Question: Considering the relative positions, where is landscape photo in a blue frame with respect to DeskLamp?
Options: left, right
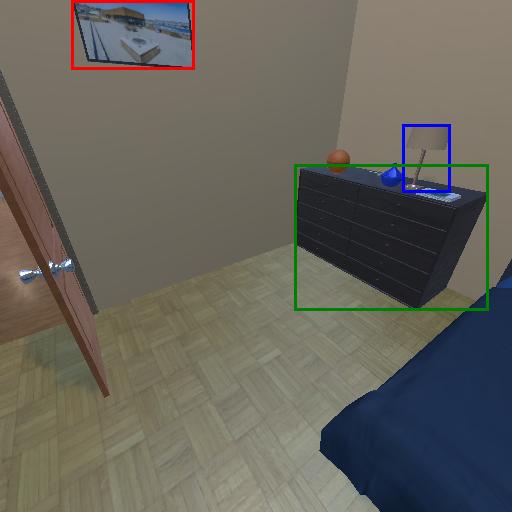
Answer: left